Interaction volume radius: 10 \u00c5
Interaction volume height: 10 \u00c5
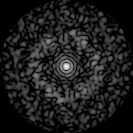
Disorder parameter: 0.7781